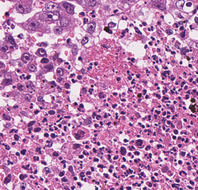
Tumor epithelial tissue: yes
Tumor-associated stroma tissue: no
Normal tissue: no